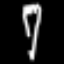
Label: fork